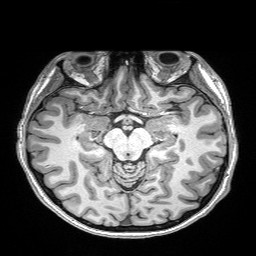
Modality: T1w
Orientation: coronal